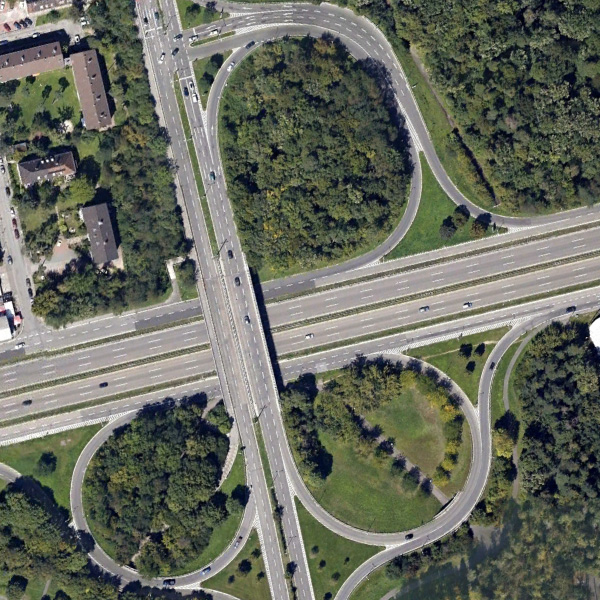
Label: Viaduct